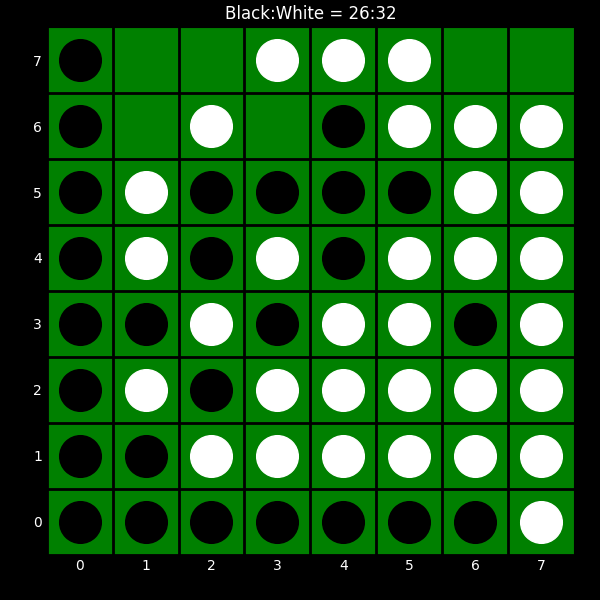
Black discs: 26
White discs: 32